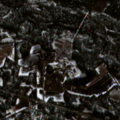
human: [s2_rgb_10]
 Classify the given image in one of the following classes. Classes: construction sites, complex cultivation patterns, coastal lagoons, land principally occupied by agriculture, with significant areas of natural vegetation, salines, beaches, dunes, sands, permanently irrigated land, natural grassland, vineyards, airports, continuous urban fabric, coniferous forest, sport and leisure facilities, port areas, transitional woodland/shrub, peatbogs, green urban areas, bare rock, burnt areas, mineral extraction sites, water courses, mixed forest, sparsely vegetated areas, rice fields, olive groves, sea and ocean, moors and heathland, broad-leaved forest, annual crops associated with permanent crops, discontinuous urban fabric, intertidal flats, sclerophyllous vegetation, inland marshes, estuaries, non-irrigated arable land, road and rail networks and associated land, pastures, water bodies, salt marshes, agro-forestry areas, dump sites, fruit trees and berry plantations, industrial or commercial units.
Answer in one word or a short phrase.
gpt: complex cultivation patterns, coniferous forest, transitional woodland/shrub